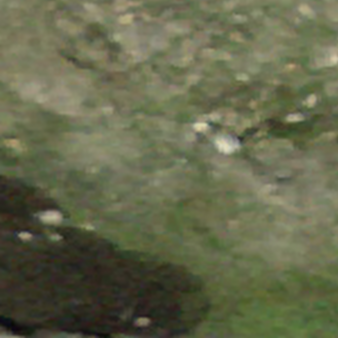
Label: other